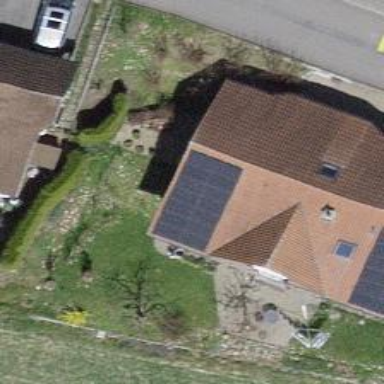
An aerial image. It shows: Solar photovoltaic panel generator.